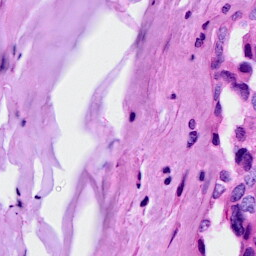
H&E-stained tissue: Breast